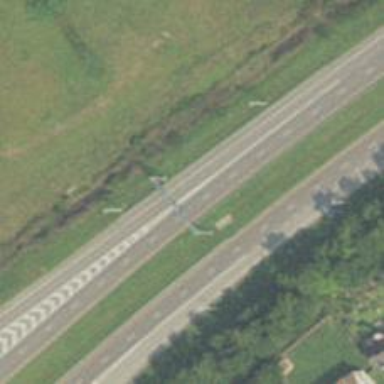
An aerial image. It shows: Motorway junction.